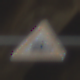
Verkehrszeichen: Bahnuebergang
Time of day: Midday
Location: Roofed (Beach)
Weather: Overcast
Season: NotSpecified
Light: Natural